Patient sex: F
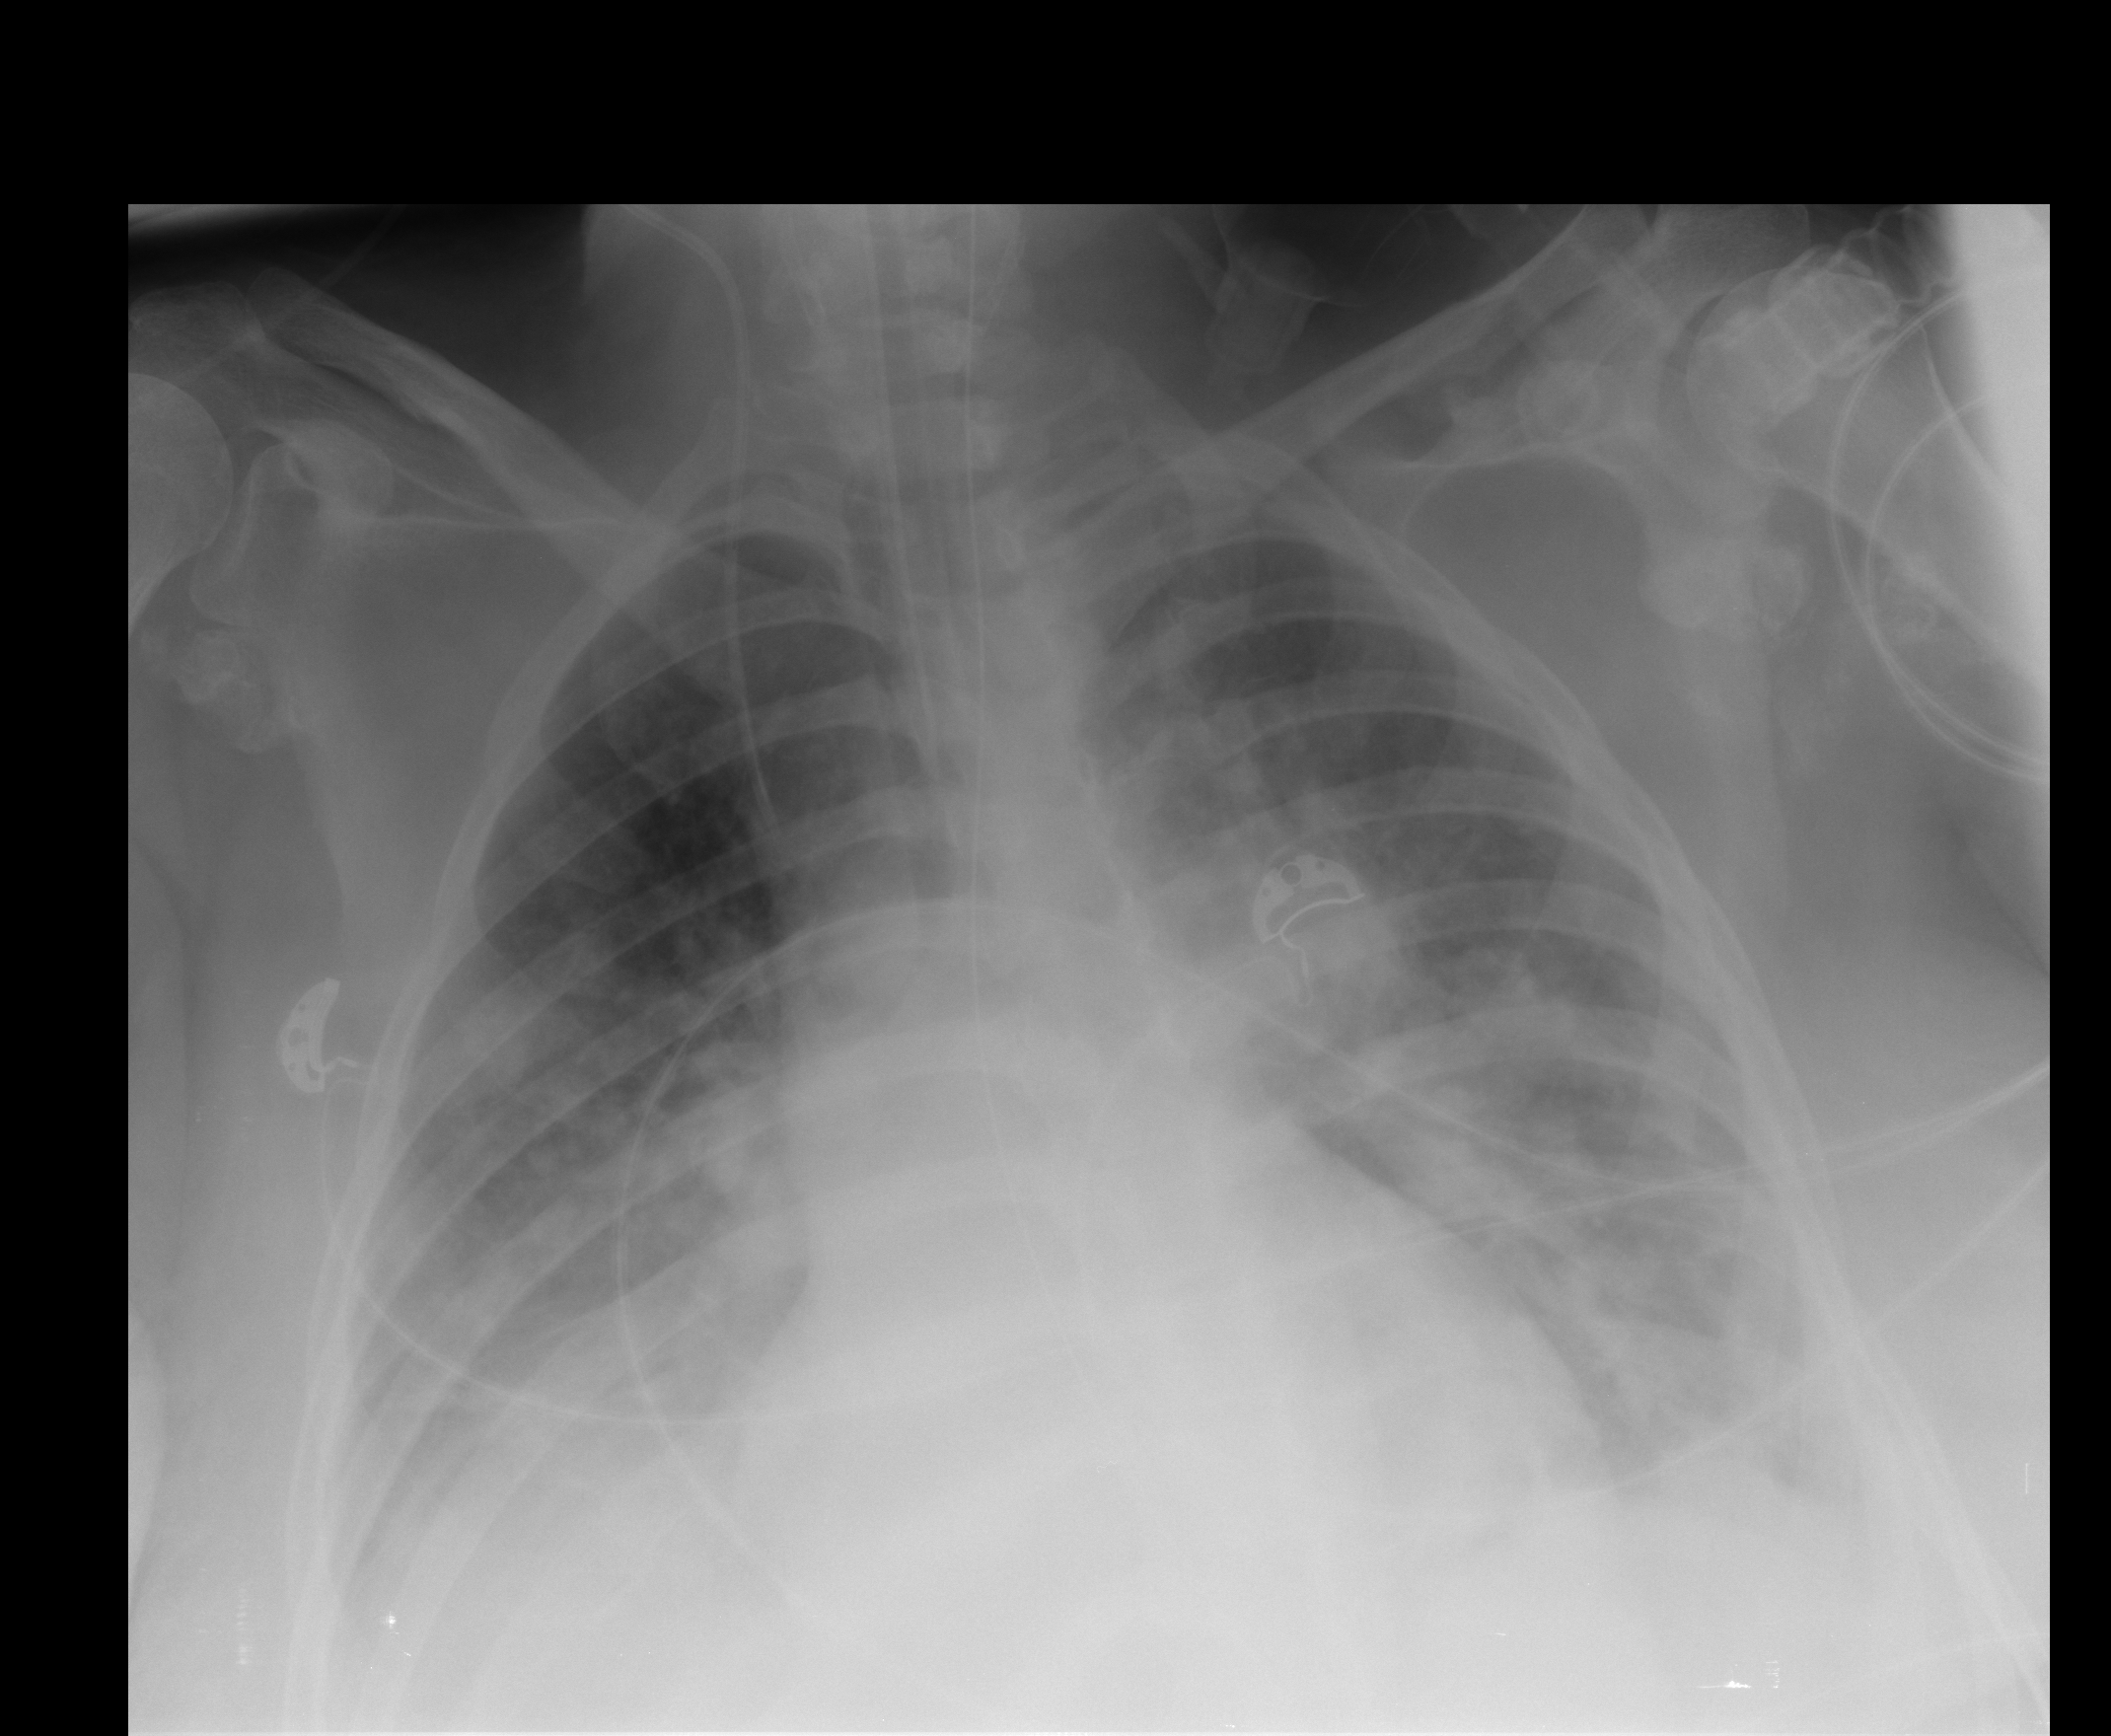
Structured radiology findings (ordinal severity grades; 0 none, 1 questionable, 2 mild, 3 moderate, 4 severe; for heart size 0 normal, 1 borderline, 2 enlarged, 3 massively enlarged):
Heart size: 0
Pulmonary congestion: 2
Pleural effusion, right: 2
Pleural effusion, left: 2
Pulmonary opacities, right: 3
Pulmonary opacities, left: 3
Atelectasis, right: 2
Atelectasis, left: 2